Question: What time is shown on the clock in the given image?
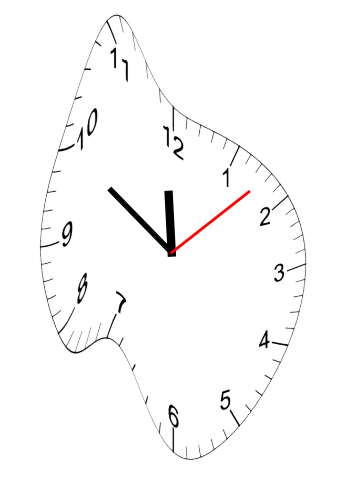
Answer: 11:50:08